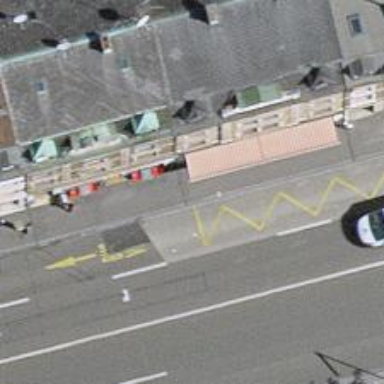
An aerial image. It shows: Platform for public transport on the road.